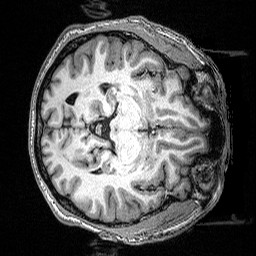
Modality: T1w
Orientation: axial
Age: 48
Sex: male
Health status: ill
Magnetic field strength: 3 T
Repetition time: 2.53 s
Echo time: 0.00331 s